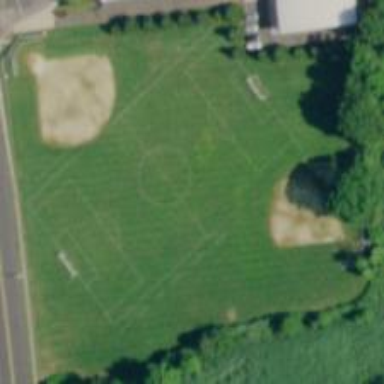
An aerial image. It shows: Recreation ground.